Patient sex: M
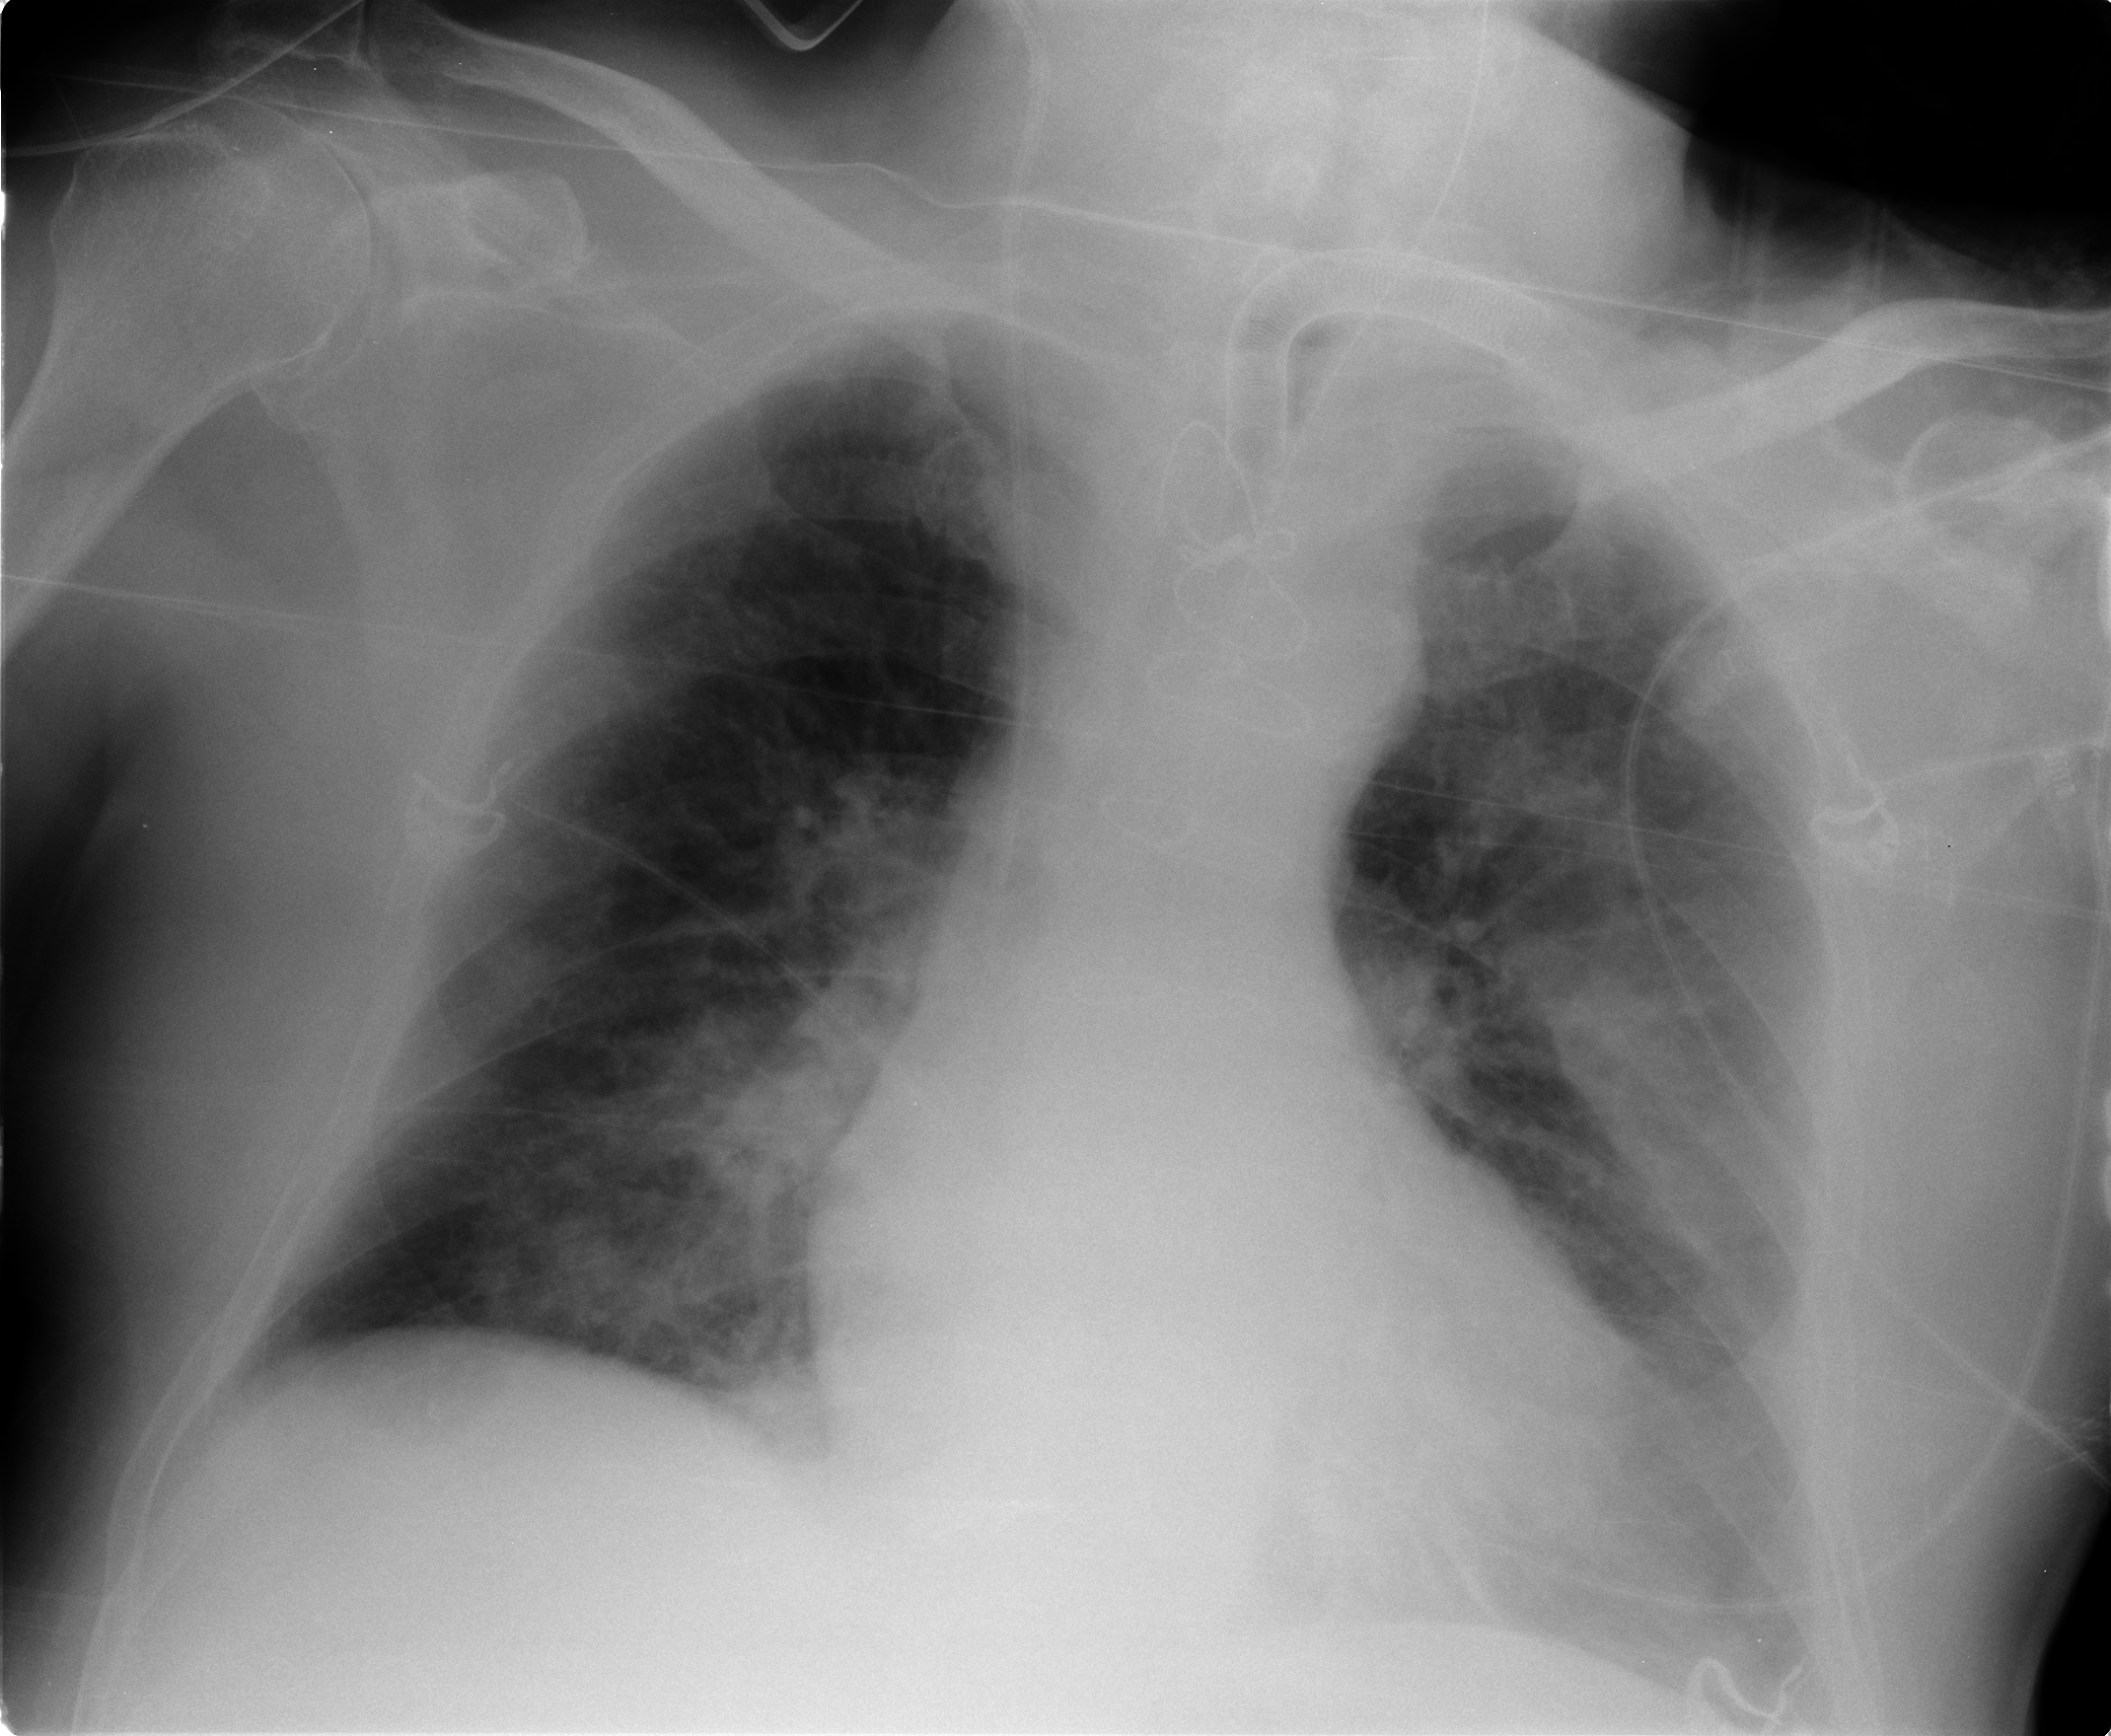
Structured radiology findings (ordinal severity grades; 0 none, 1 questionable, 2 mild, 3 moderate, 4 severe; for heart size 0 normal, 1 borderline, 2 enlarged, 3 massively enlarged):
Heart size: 1
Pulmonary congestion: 2
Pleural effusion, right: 0
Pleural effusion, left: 2
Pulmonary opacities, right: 3
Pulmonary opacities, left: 3
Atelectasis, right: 2
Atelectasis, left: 2